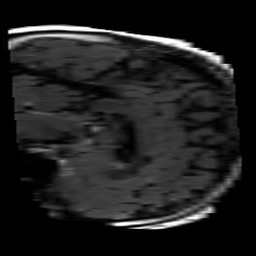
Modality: FLAIR
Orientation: sagittal
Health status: ill
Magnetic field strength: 3 T